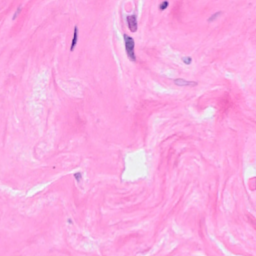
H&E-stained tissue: Breast